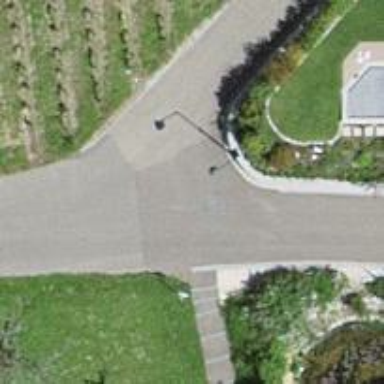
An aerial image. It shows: Residential road.